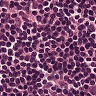
Metastatic tissue present: no